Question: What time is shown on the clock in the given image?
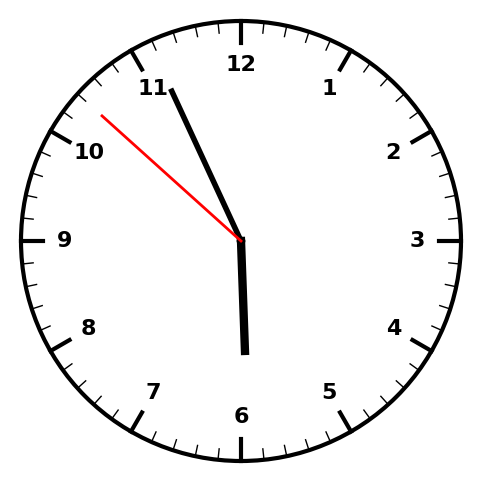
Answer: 05:55:52